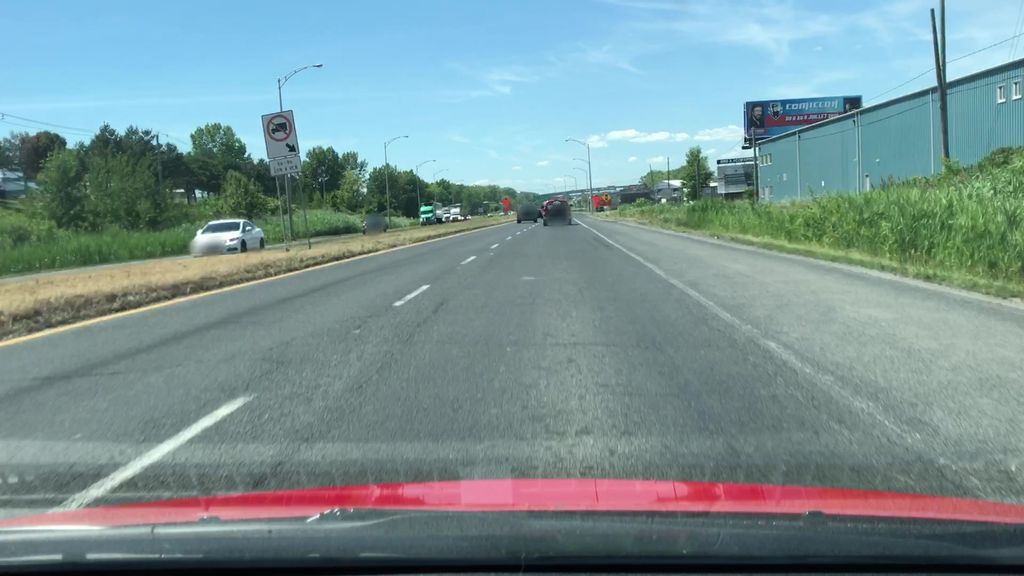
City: montreal